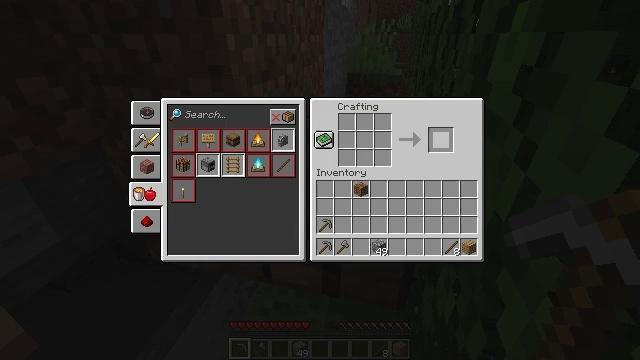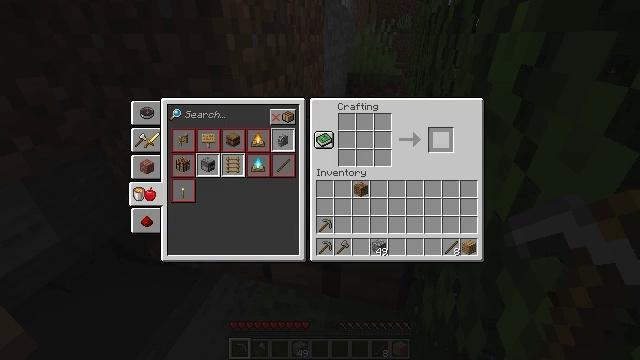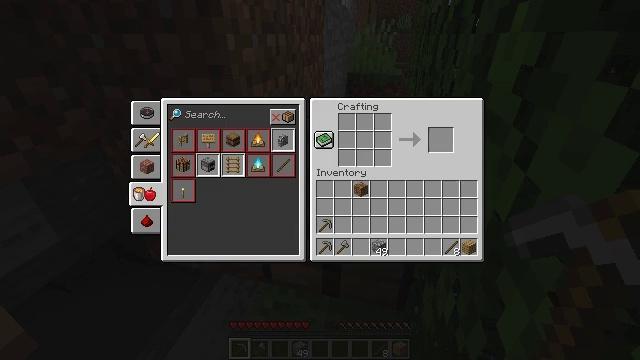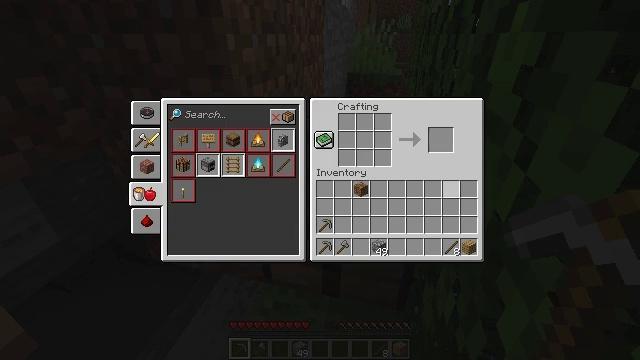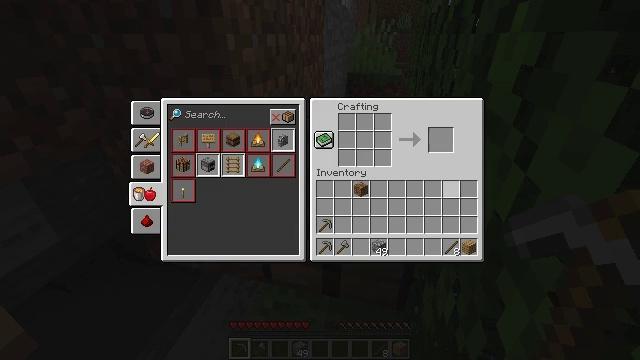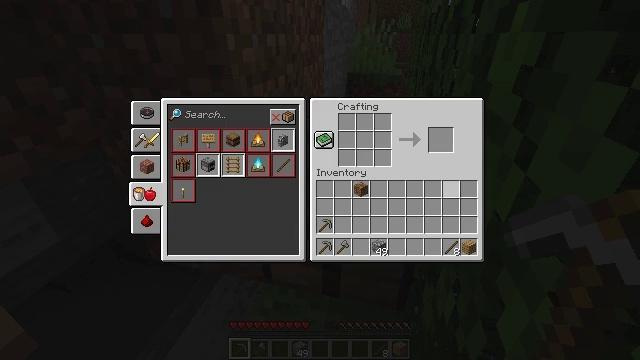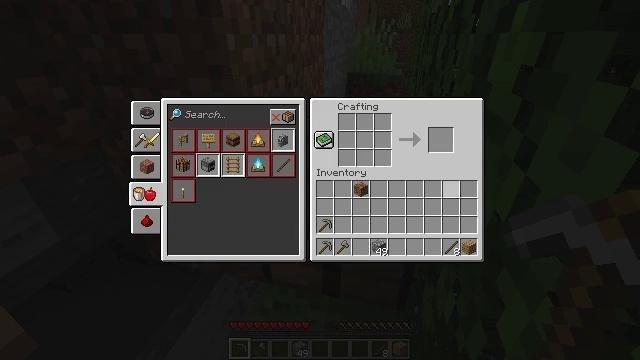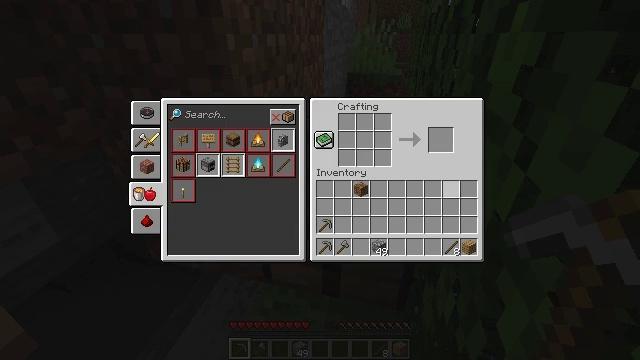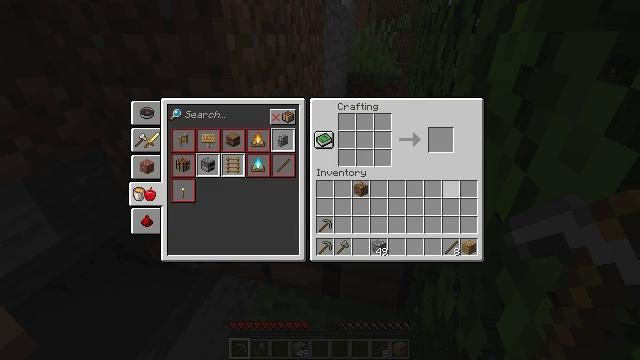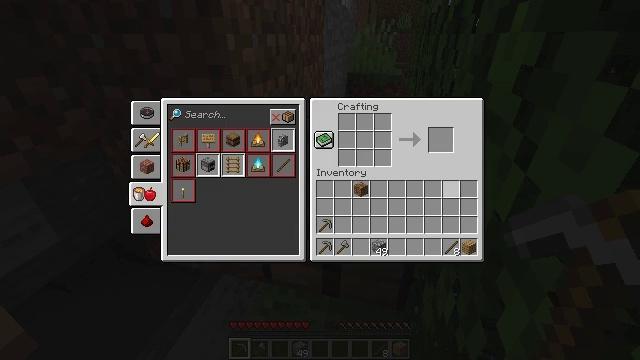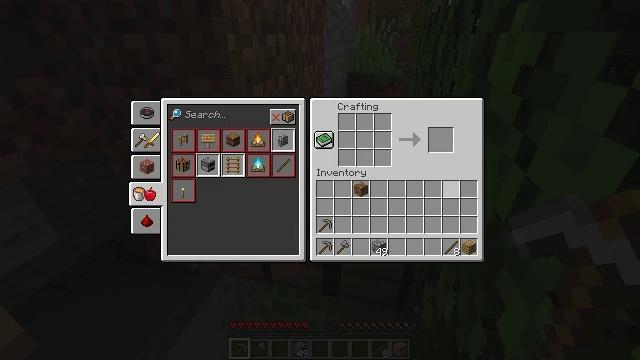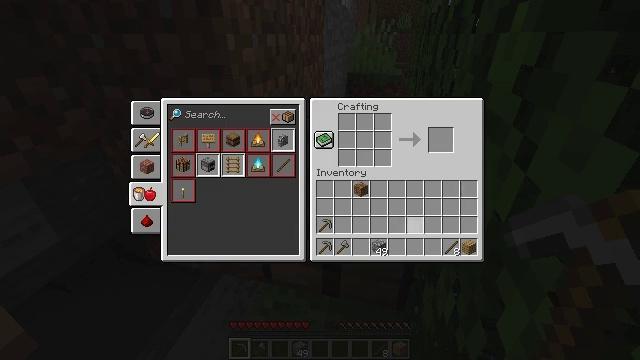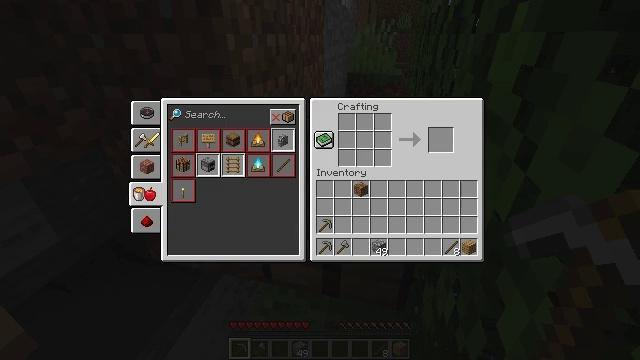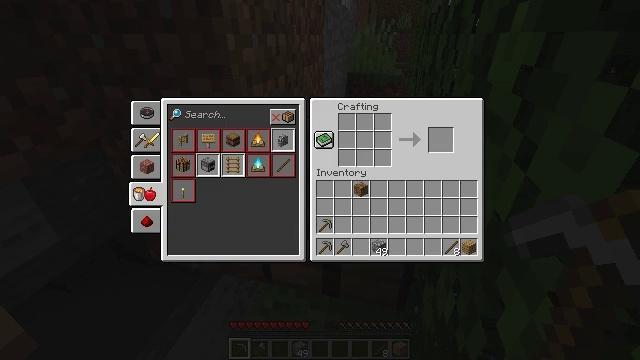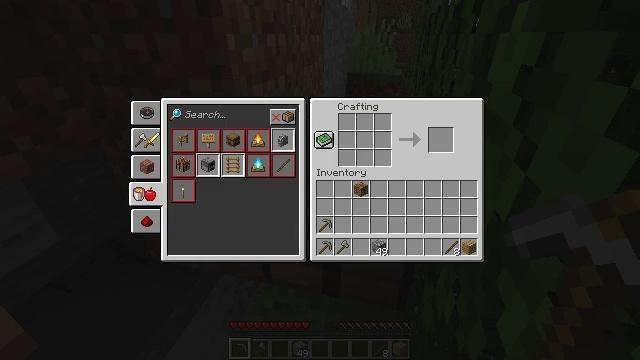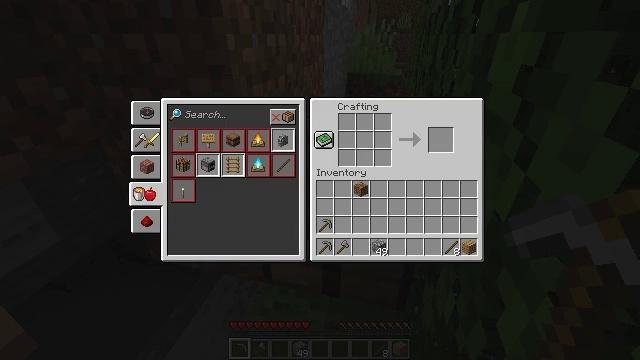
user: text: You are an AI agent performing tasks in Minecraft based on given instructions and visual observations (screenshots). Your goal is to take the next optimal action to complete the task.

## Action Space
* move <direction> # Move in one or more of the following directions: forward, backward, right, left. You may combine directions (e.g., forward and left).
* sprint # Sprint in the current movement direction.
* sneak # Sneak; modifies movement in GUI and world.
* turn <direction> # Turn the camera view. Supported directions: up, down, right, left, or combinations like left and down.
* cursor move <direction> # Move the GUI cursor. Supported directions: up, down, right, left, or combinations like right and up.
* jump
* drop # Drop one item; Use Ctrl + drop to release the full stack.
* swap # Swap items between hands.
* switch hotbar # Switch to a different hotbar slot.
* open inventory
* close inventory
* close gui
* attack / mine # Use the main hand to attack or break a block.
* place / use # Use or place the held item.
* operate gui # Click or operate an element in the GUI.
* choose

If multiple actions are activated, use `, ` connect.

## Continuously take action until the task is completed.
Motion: motion action
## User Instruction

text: Create a stone axe using the crafting recipe.
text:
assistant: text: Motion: open gui
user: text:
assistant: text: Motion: cursor move down
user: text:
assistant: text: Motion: cursor move right and down
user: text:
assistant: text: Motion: cursor move down
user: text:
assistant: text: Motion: no_op
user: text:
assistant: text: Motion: no_op
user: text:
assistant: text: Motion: no_op
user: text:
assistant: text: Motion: no_op
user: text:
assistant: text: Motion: no_op
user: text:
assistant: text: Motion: cursor move left
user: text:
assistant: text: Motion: cursor move left and down
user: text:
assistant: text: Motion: cursor move left and down
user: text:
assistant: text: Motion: cursor move down
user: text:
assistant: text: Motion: no_op
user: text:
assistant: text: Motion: no_op
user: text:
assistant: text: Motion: cursor move left and up
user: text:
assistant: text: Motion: cursor move left and up
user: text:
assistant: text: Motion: cursor move left and up
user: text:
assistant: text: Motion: cursor move left and up
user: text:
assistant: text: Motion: cursor move left and up
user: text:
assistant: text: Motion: cursor move left and up
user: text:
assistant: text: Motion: cursor move left and up
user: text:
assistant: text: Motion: cursor move left and up
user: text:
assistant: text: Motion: no_op
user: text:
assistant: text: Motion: no_op
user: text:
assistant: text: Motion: no_op
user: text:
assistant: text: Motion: cursor move left and down
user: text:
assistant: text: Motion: cursor move left and down
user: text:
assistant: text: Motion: cursor move left
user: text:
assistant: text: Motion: no_op